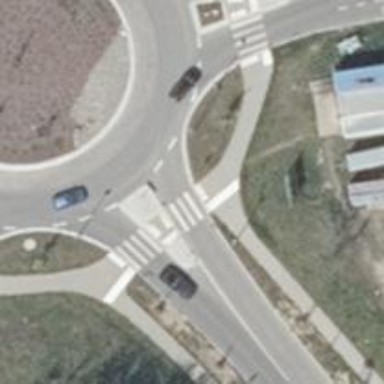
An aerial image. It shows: Uncontrolled crossing with central island on the road.